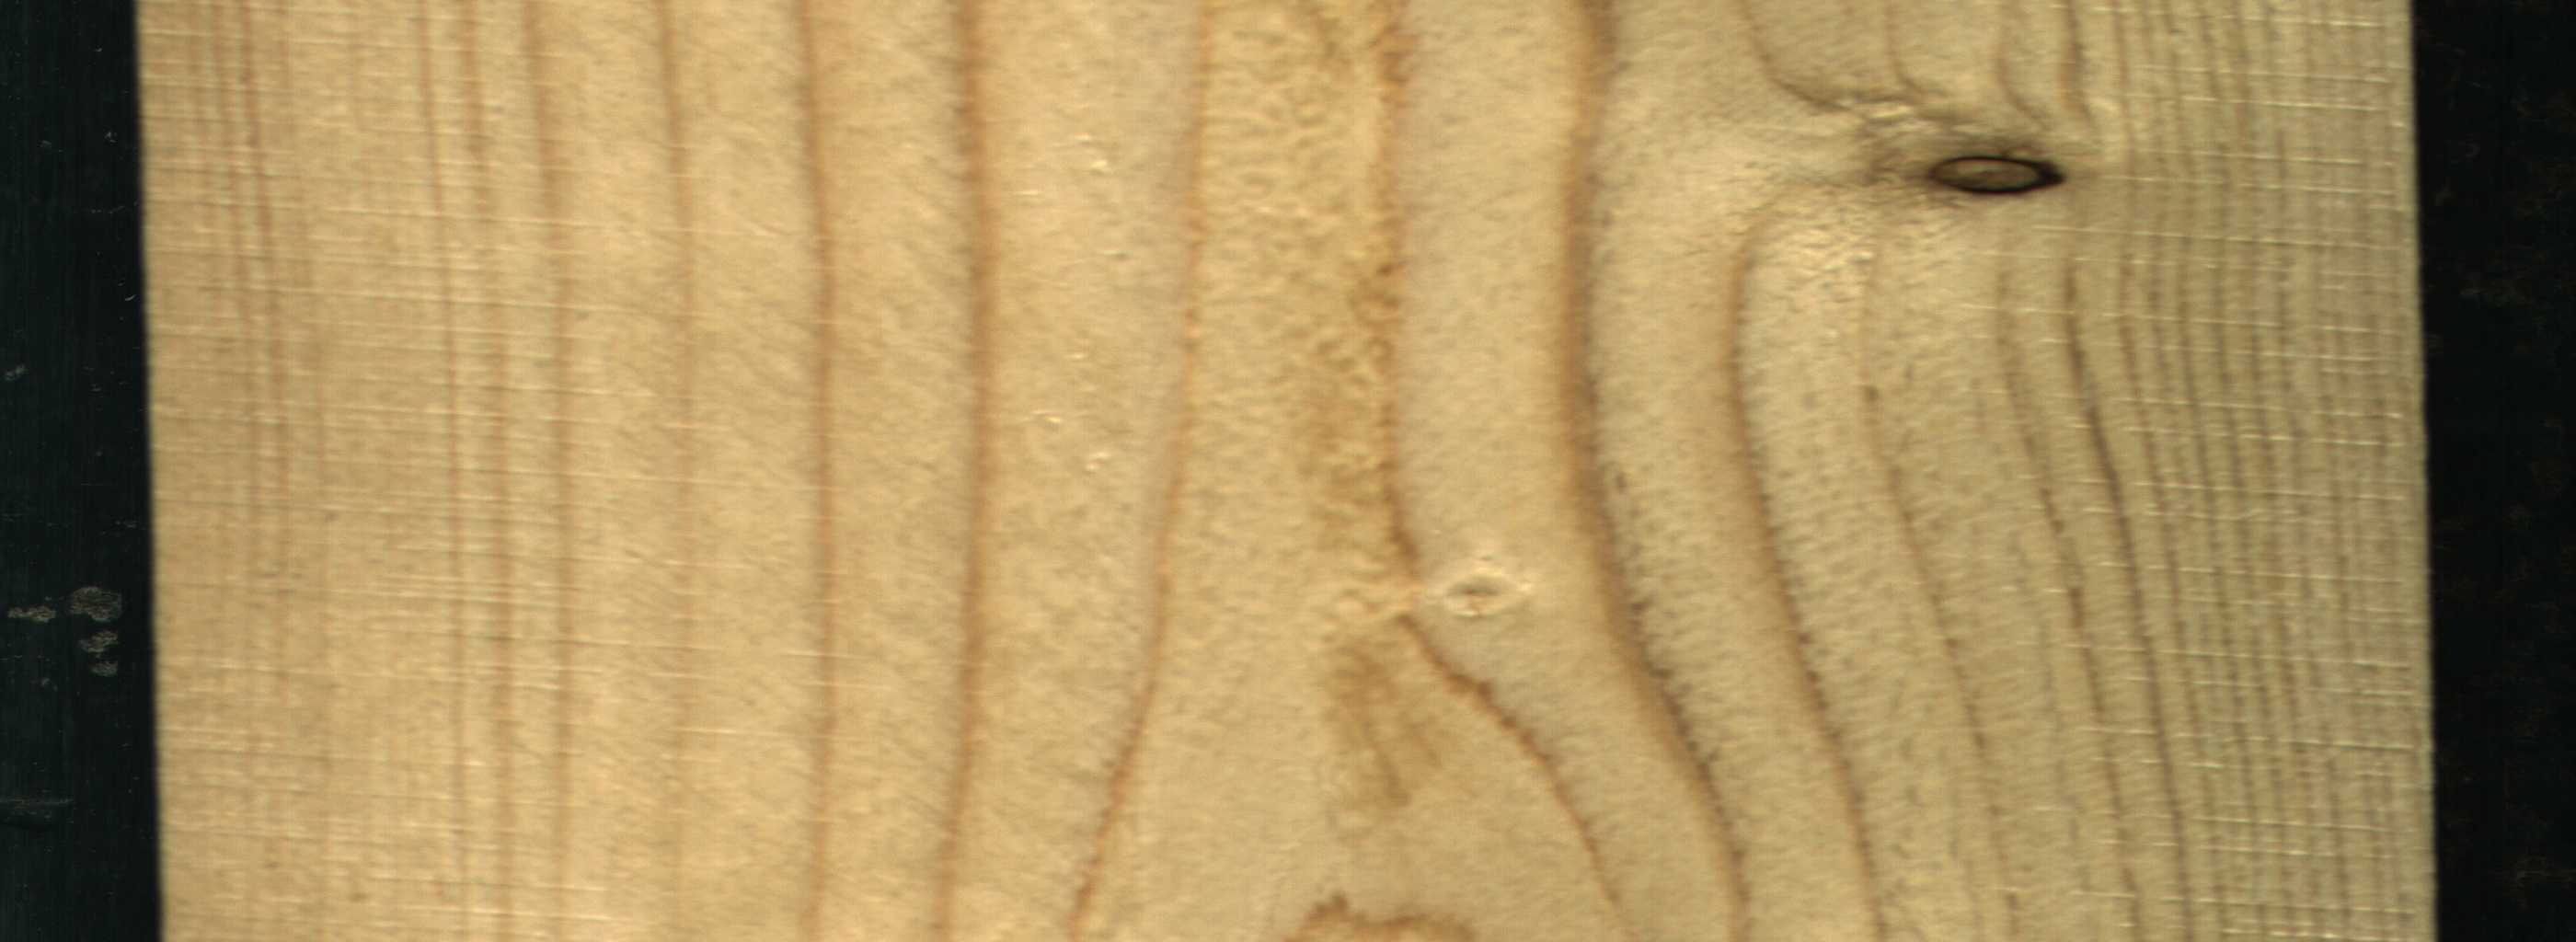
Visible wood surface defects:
Dead_Knot